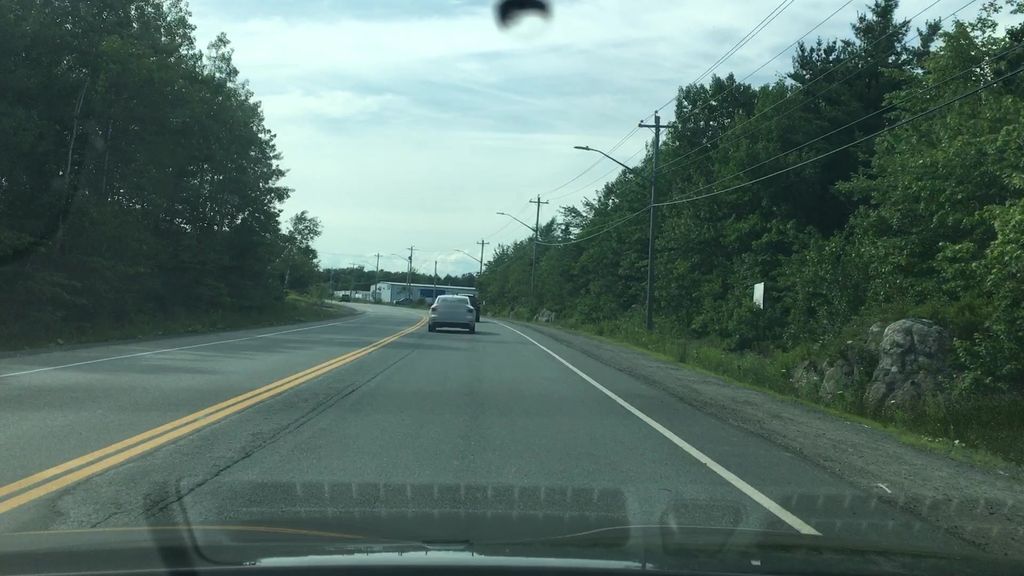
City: halifax